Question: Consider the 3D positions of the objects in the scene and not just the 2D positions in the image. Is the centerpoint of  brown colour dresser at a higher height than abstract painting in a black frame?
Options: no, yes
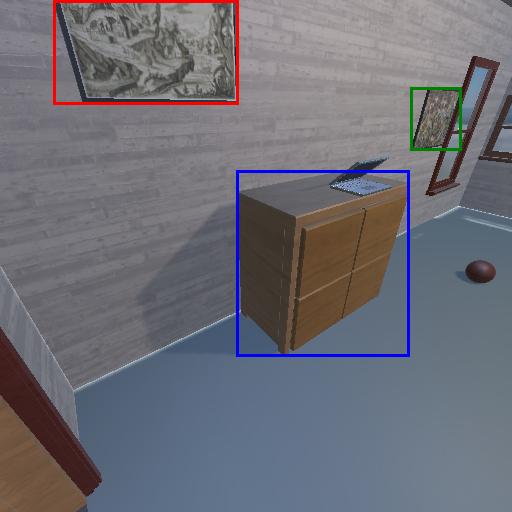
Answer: no